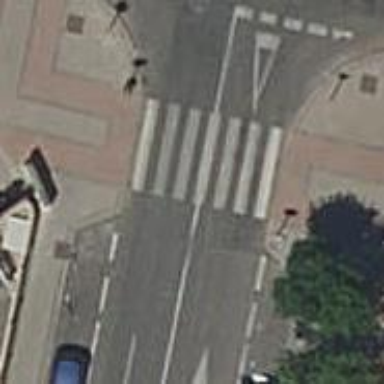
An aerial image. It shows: Road with traffic signals controlling the flow of traffic.